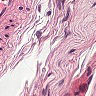
Metastatic tissue present: no